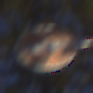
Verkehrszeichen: VerbotDerEinfahrt
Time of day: MorningAfternoon
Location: Outdoor (Nature)
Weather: Clear
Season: Winter
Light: Natural